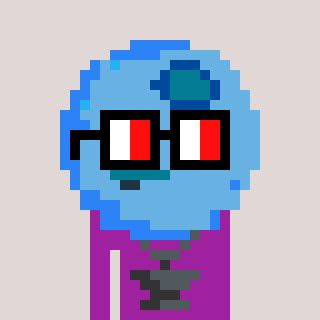
a pixel art character with square glasses with black frames and red eyes, a blueberry-shaped head and a magenta-colored body on a warm background